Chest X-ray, AP view. Patient: 52 years old, sex F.
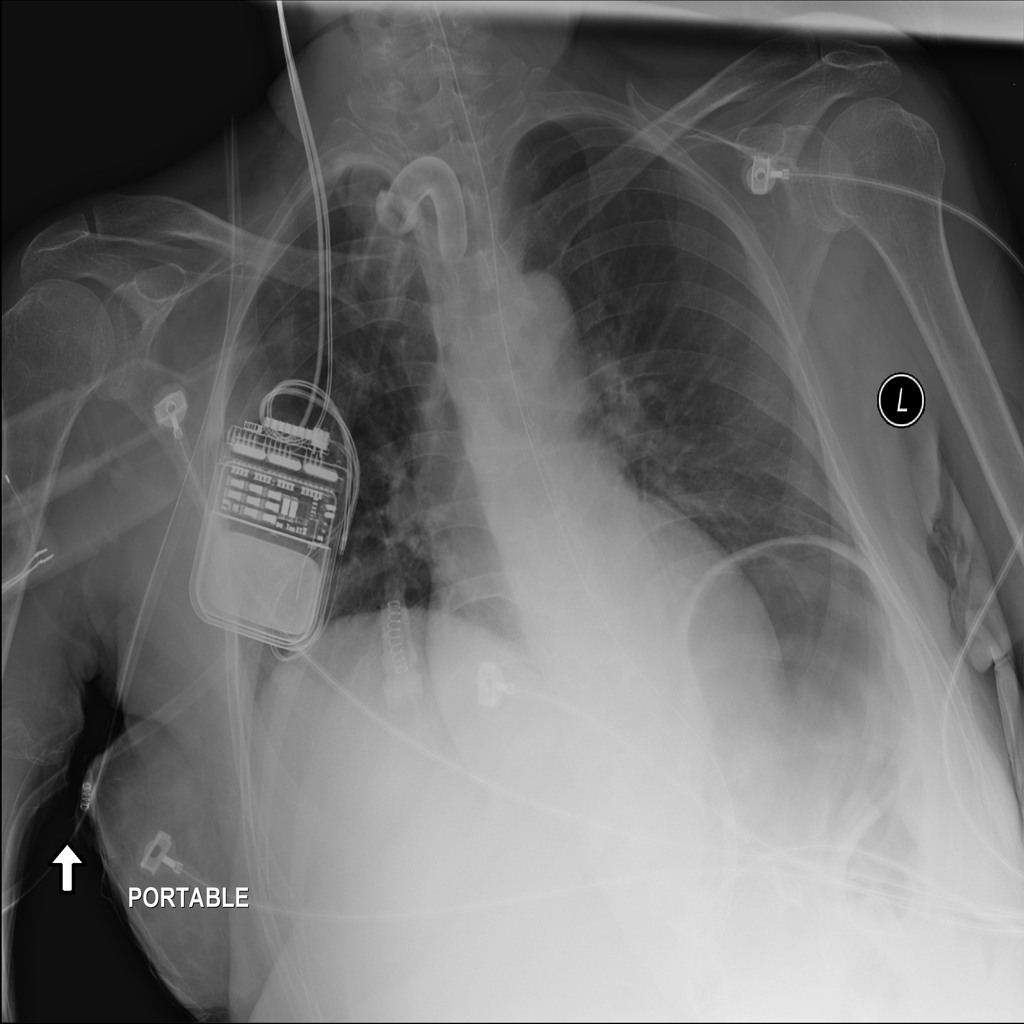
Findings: No Finding